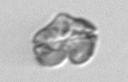
Label: Karenia